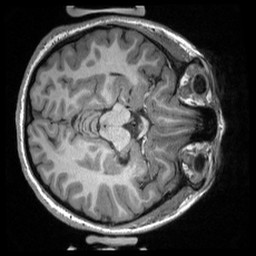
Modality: T1w
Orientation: axial
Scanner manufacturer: siemens
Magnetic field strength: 3 T
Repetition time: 2.3 s
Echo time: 0.00308 s